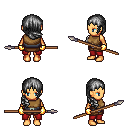
a pixel art fantasy rpg character, female body template, human, tanned skin, leather chest armor, red pants, gray right-swept hairstyle, gold gloves, spear, four views (front, back, left, right), 2x2 character sprite sheet, small pixel art, hard edges, no anti-aliasing